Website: ulta-beauty
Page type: delivery-shipping
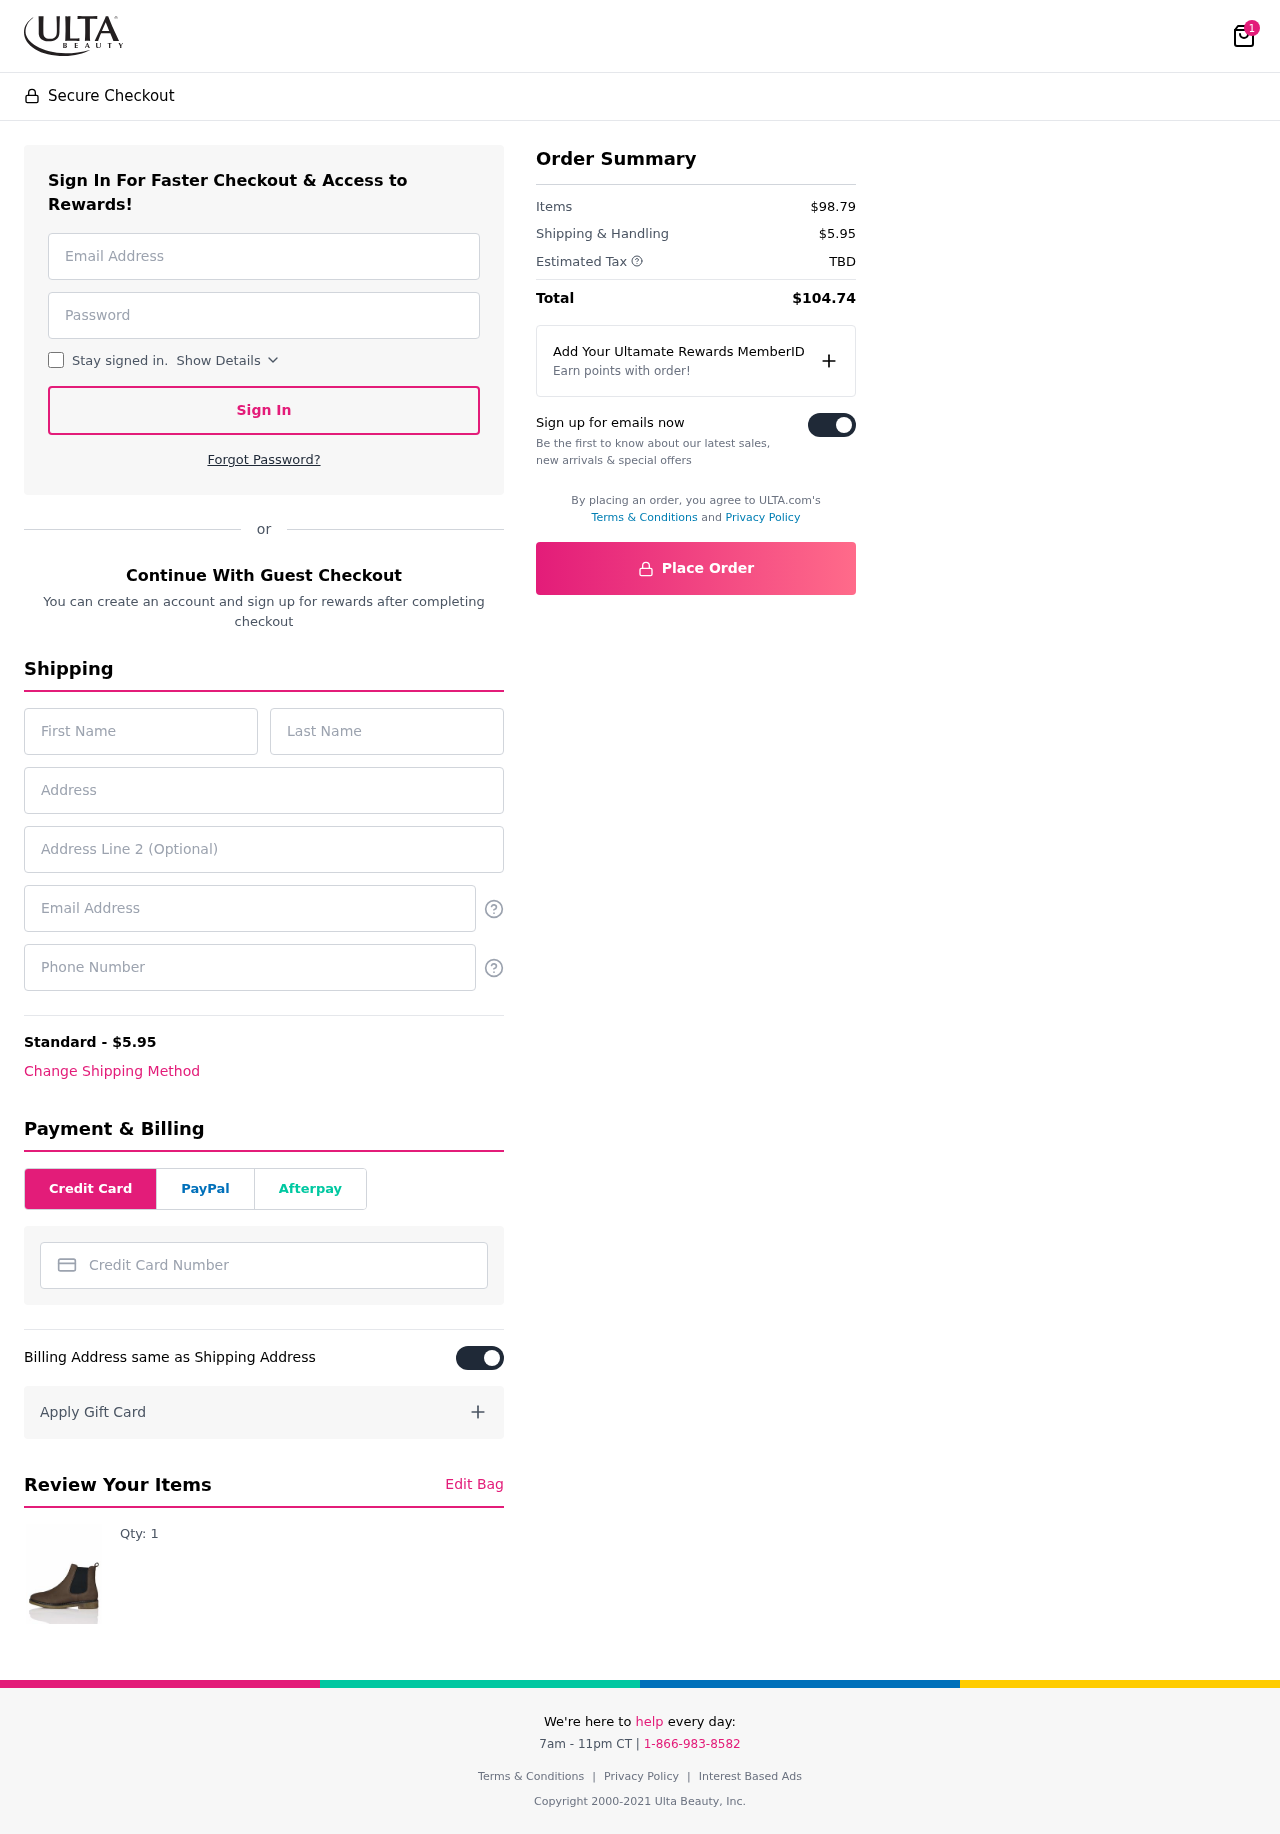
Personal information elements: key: PII_CARD_NUMBER
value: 4636 5779 7261 4805
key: PII_EMAIL
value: aaronturner@yahoo.com
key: PII_EMAIL2
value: aaronturner@yahoo.com
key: PII_FIRSTNAME
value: Aaron
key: PII_LASTNAME
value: Turner
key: PII_PHONE
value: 7334698158
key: PII_STREET
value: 47700 Brandon Plaza Apt. 477
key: PII_STREET2
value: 620 Adam Lane
Product elements: key: PRODUCT1_QUANTITY
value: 1
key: PRODUCT1
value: Qty: 1
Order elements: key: ORDER_NUM_ITEMS
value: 1
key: ORDER_SHIPPING_COST
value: $5.95
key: ORDER_SUBTOTAL
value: $98.79
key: ORDER_TAX
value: TBD
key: ORDER_TOTAL
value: $104.74